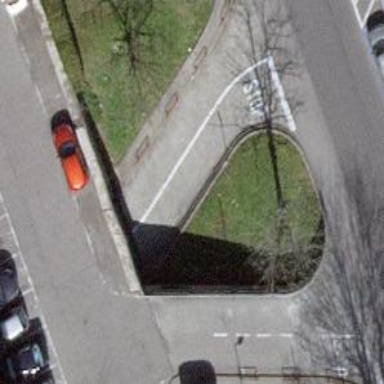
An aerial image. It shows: Parking entrance.